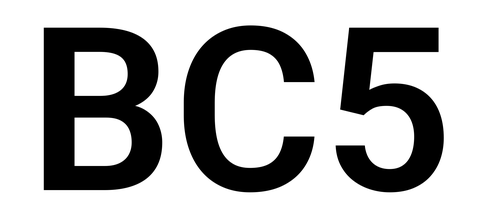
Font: Roboto_SemiBold